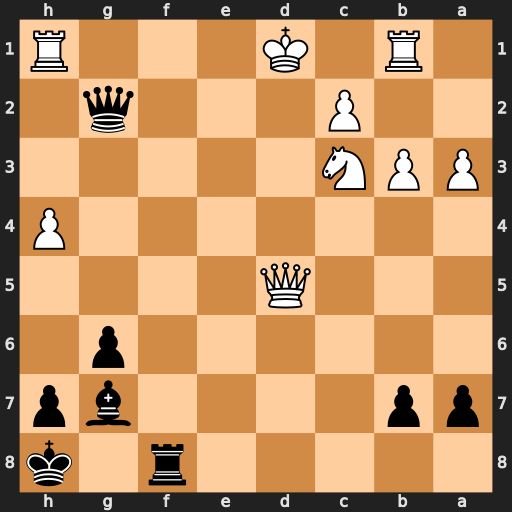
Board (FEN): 5r1k/pp4bp/6p1/3Q4/7P/PPN5/2P3q1/1R1K3R
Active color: b
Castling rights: -
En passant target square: -
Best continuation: Rf1+ Rxf1 Qxf1+ Kd2 Bh6+